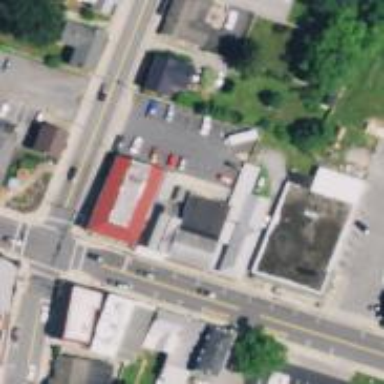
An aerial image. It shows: Post office.